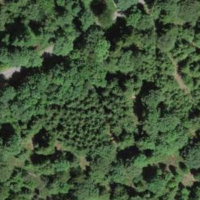
EUNIS habitat code: 43
Species observed at this site:
Hedera helix